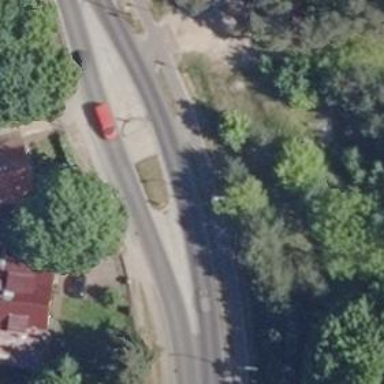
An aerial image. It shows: Unmarked crossing with pedestrian island.